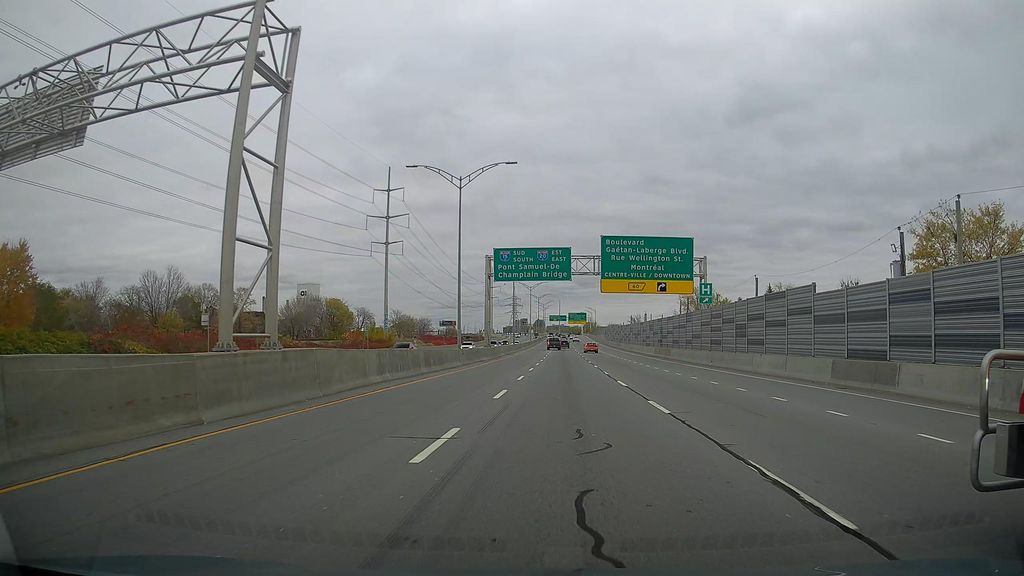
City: montreal